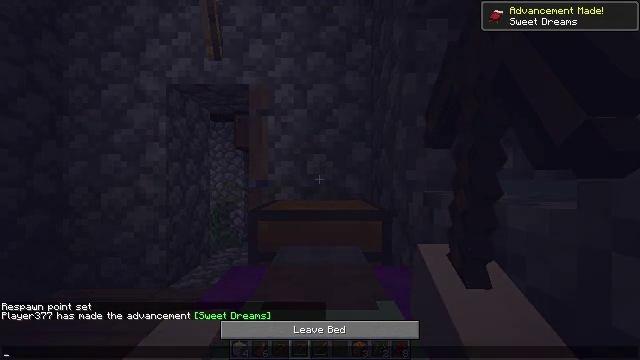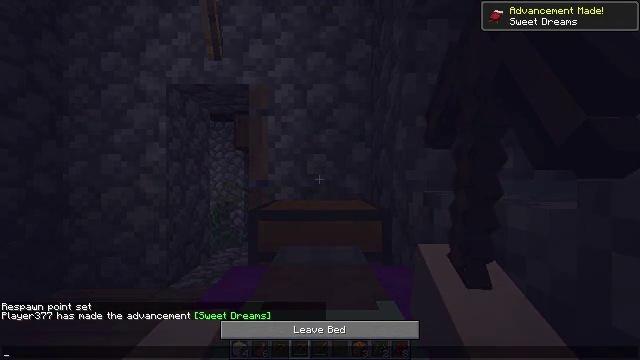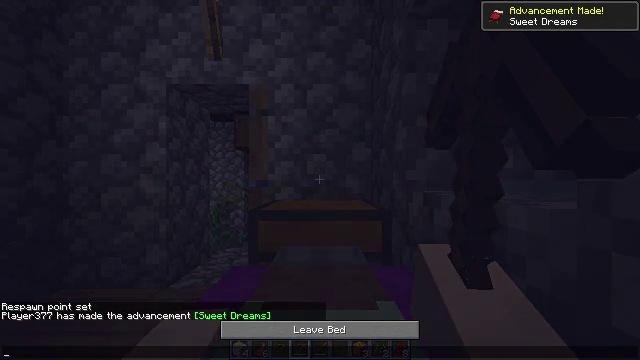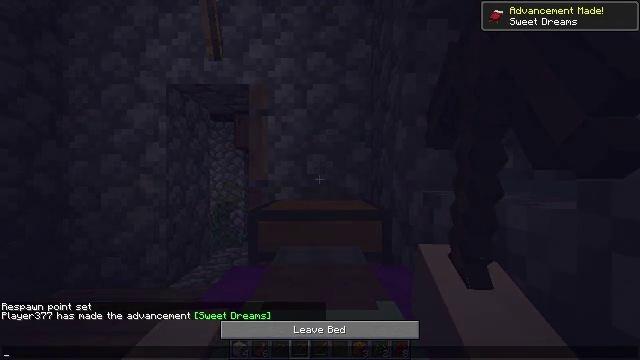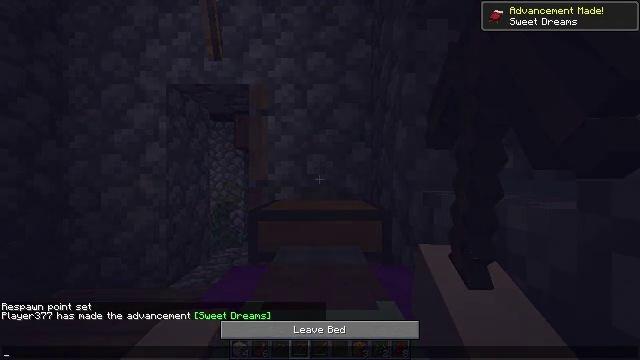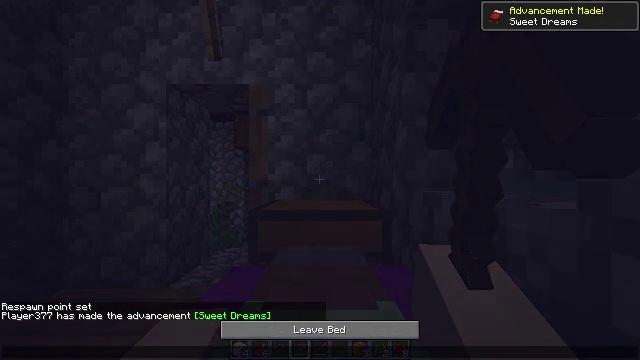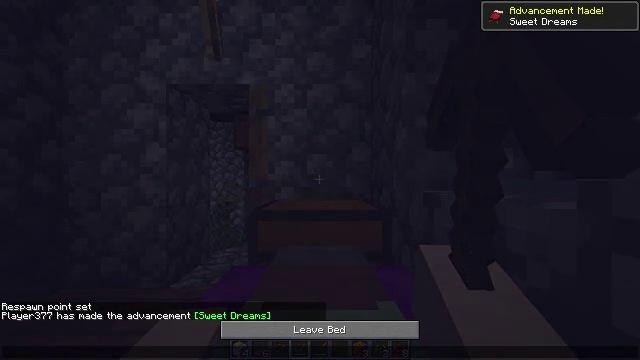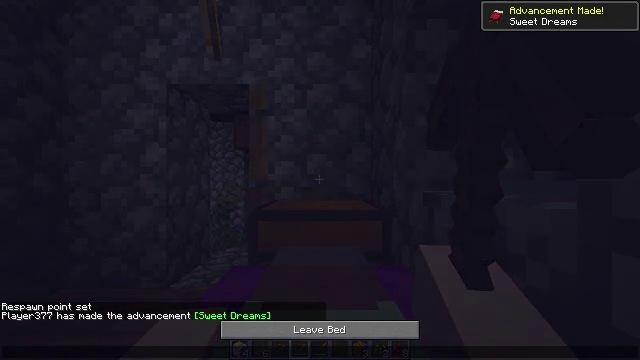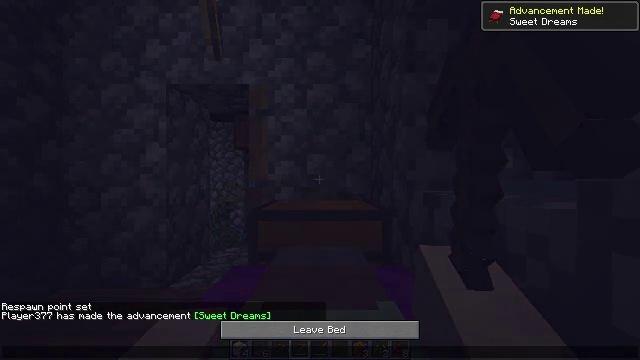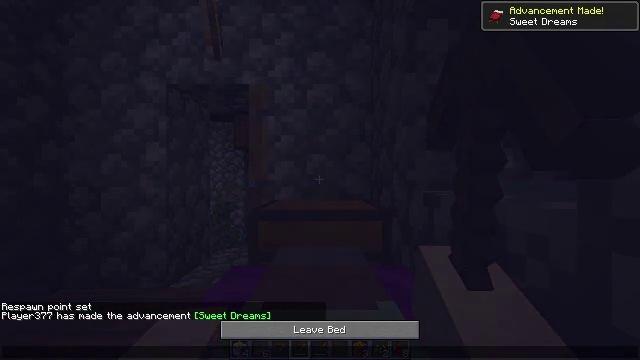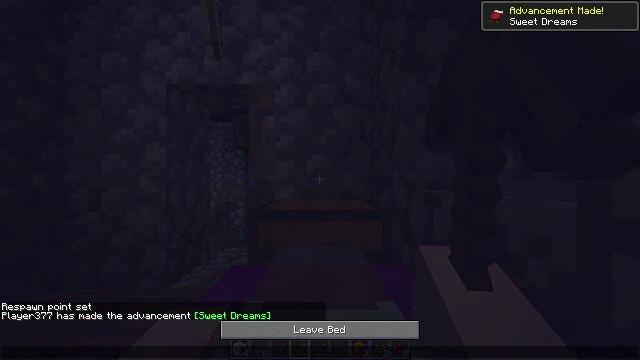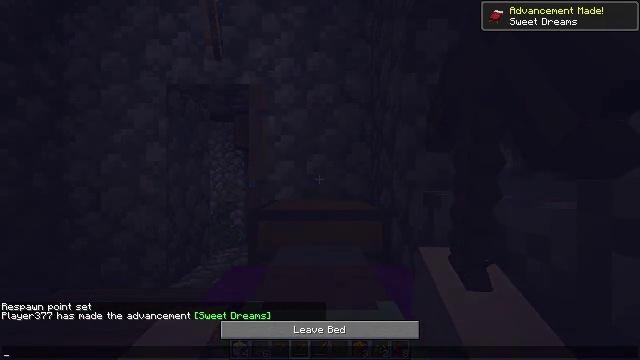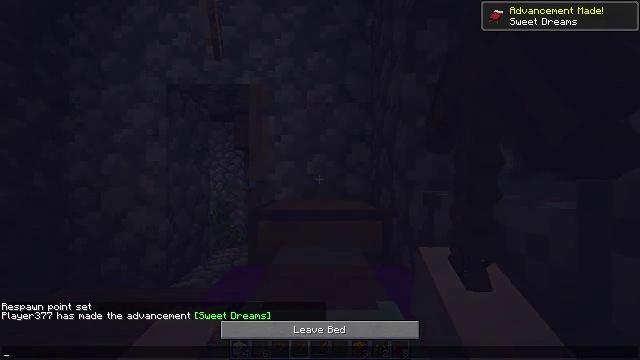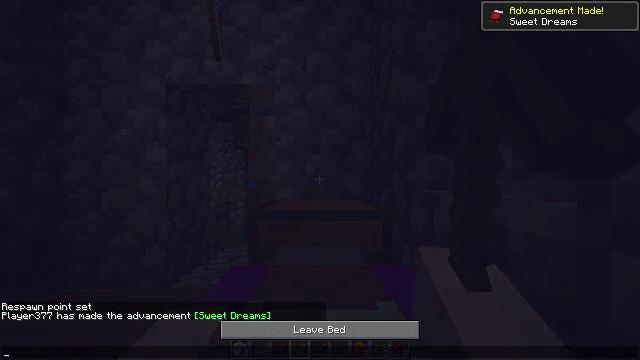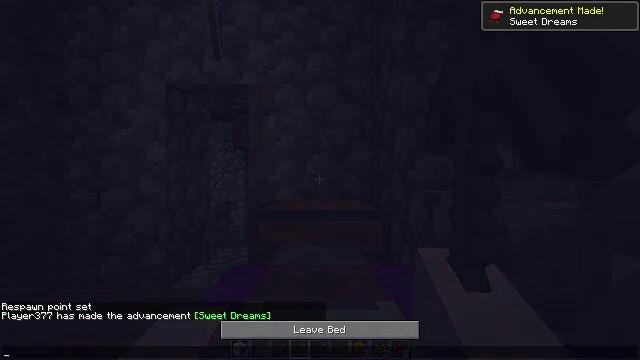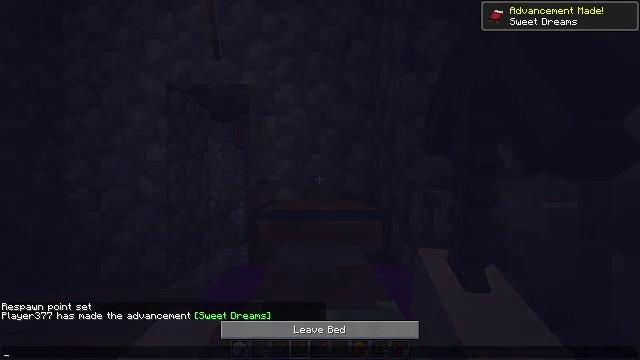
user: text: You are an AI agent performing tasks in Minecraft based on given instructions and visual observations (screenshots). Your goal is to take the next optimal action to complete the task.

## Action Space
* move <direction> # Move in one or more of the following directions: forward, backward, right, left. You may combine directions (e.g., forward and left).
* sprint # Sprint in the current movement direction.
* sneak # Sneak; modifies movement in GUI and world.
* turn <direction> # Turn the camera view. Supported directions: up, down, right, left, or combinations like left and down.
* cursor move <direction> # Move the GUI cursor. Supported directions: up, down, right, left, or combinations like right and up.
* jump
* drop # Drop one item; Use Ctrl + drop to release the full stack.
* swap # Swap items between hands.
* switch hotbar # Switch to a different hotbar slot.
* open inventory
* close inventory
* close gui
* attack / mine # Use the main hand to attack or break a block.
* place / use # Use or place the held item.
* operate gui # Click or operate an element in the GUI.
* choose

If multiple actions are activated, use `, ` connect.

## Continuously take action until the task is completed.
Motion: motion action
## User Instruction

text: Mine the torch on the wall.
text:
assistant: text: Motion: no_op
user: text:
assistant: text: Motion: no_op
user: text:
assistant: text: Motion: no_op
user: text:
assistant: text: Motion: no_op
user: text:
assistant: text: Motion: no_op
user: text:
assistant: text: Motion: no_op
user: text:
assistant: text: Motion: no_op
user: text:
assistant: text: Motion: no_op
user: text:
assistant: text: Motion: no_op
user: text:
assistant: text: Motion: no_op
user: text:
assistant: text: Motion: no_op
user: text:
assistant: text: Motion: no_op
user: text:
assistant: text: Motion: no_op
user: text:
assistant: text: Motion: no_op
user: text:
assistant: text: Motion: no_op
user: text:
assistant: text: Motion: no_op
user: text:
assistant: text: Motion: close gui
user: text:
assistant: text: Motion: no_op
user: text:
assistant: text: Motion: no_op
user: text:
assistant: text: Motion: no_op
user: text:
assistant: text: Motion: no_op
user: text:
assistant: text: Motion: no_op
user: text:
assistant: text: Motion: no_op
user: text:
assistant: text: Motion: no_op
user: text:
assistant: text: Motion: no_op
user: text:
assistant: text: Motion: no_op
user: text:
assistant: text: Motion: no_op
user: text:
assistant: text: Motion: no_op
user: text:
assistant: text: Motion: no_op
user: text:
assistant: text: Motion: no_op